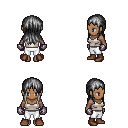
a pixel art fantasy rpg character, female body template, human, dark skin, white pirate shirt, white pants, gray unkempt hairstyle, metal gloves, brown shoes, four views (front, back, left, right), 2x2 character sprite sheet, small pixel art, hard edges, no anti-aliasing